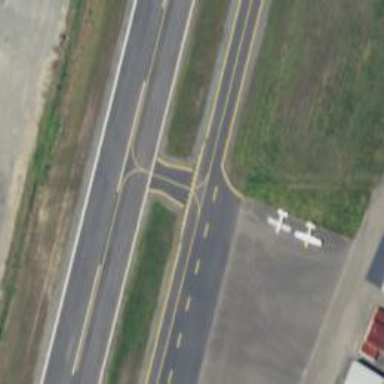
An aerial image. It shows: Image of taxiway at airport.